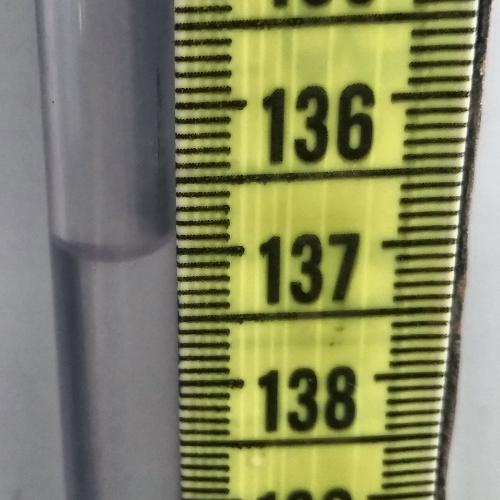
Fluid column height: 137.0 cm